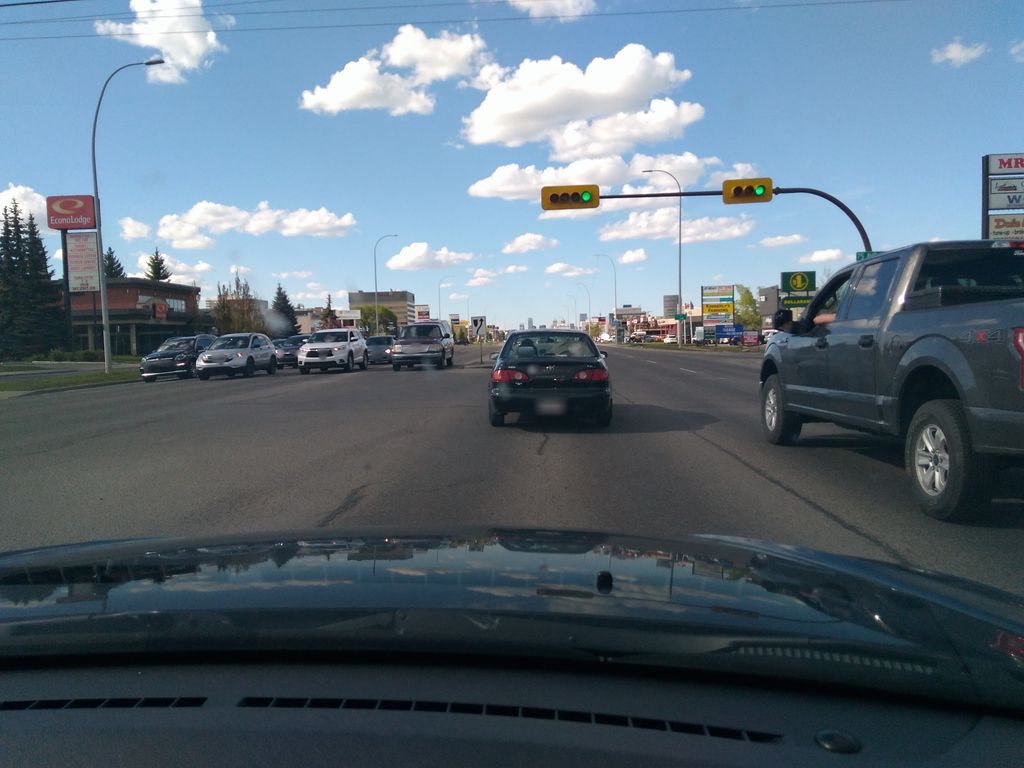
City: calgary